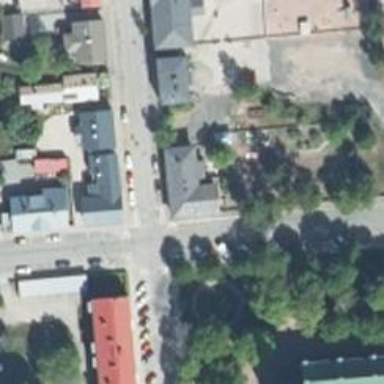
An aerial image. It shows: Kindergarten.